Field crop: tomato
Growth stage: 2
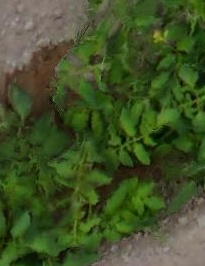
Species: tomato